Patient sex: M
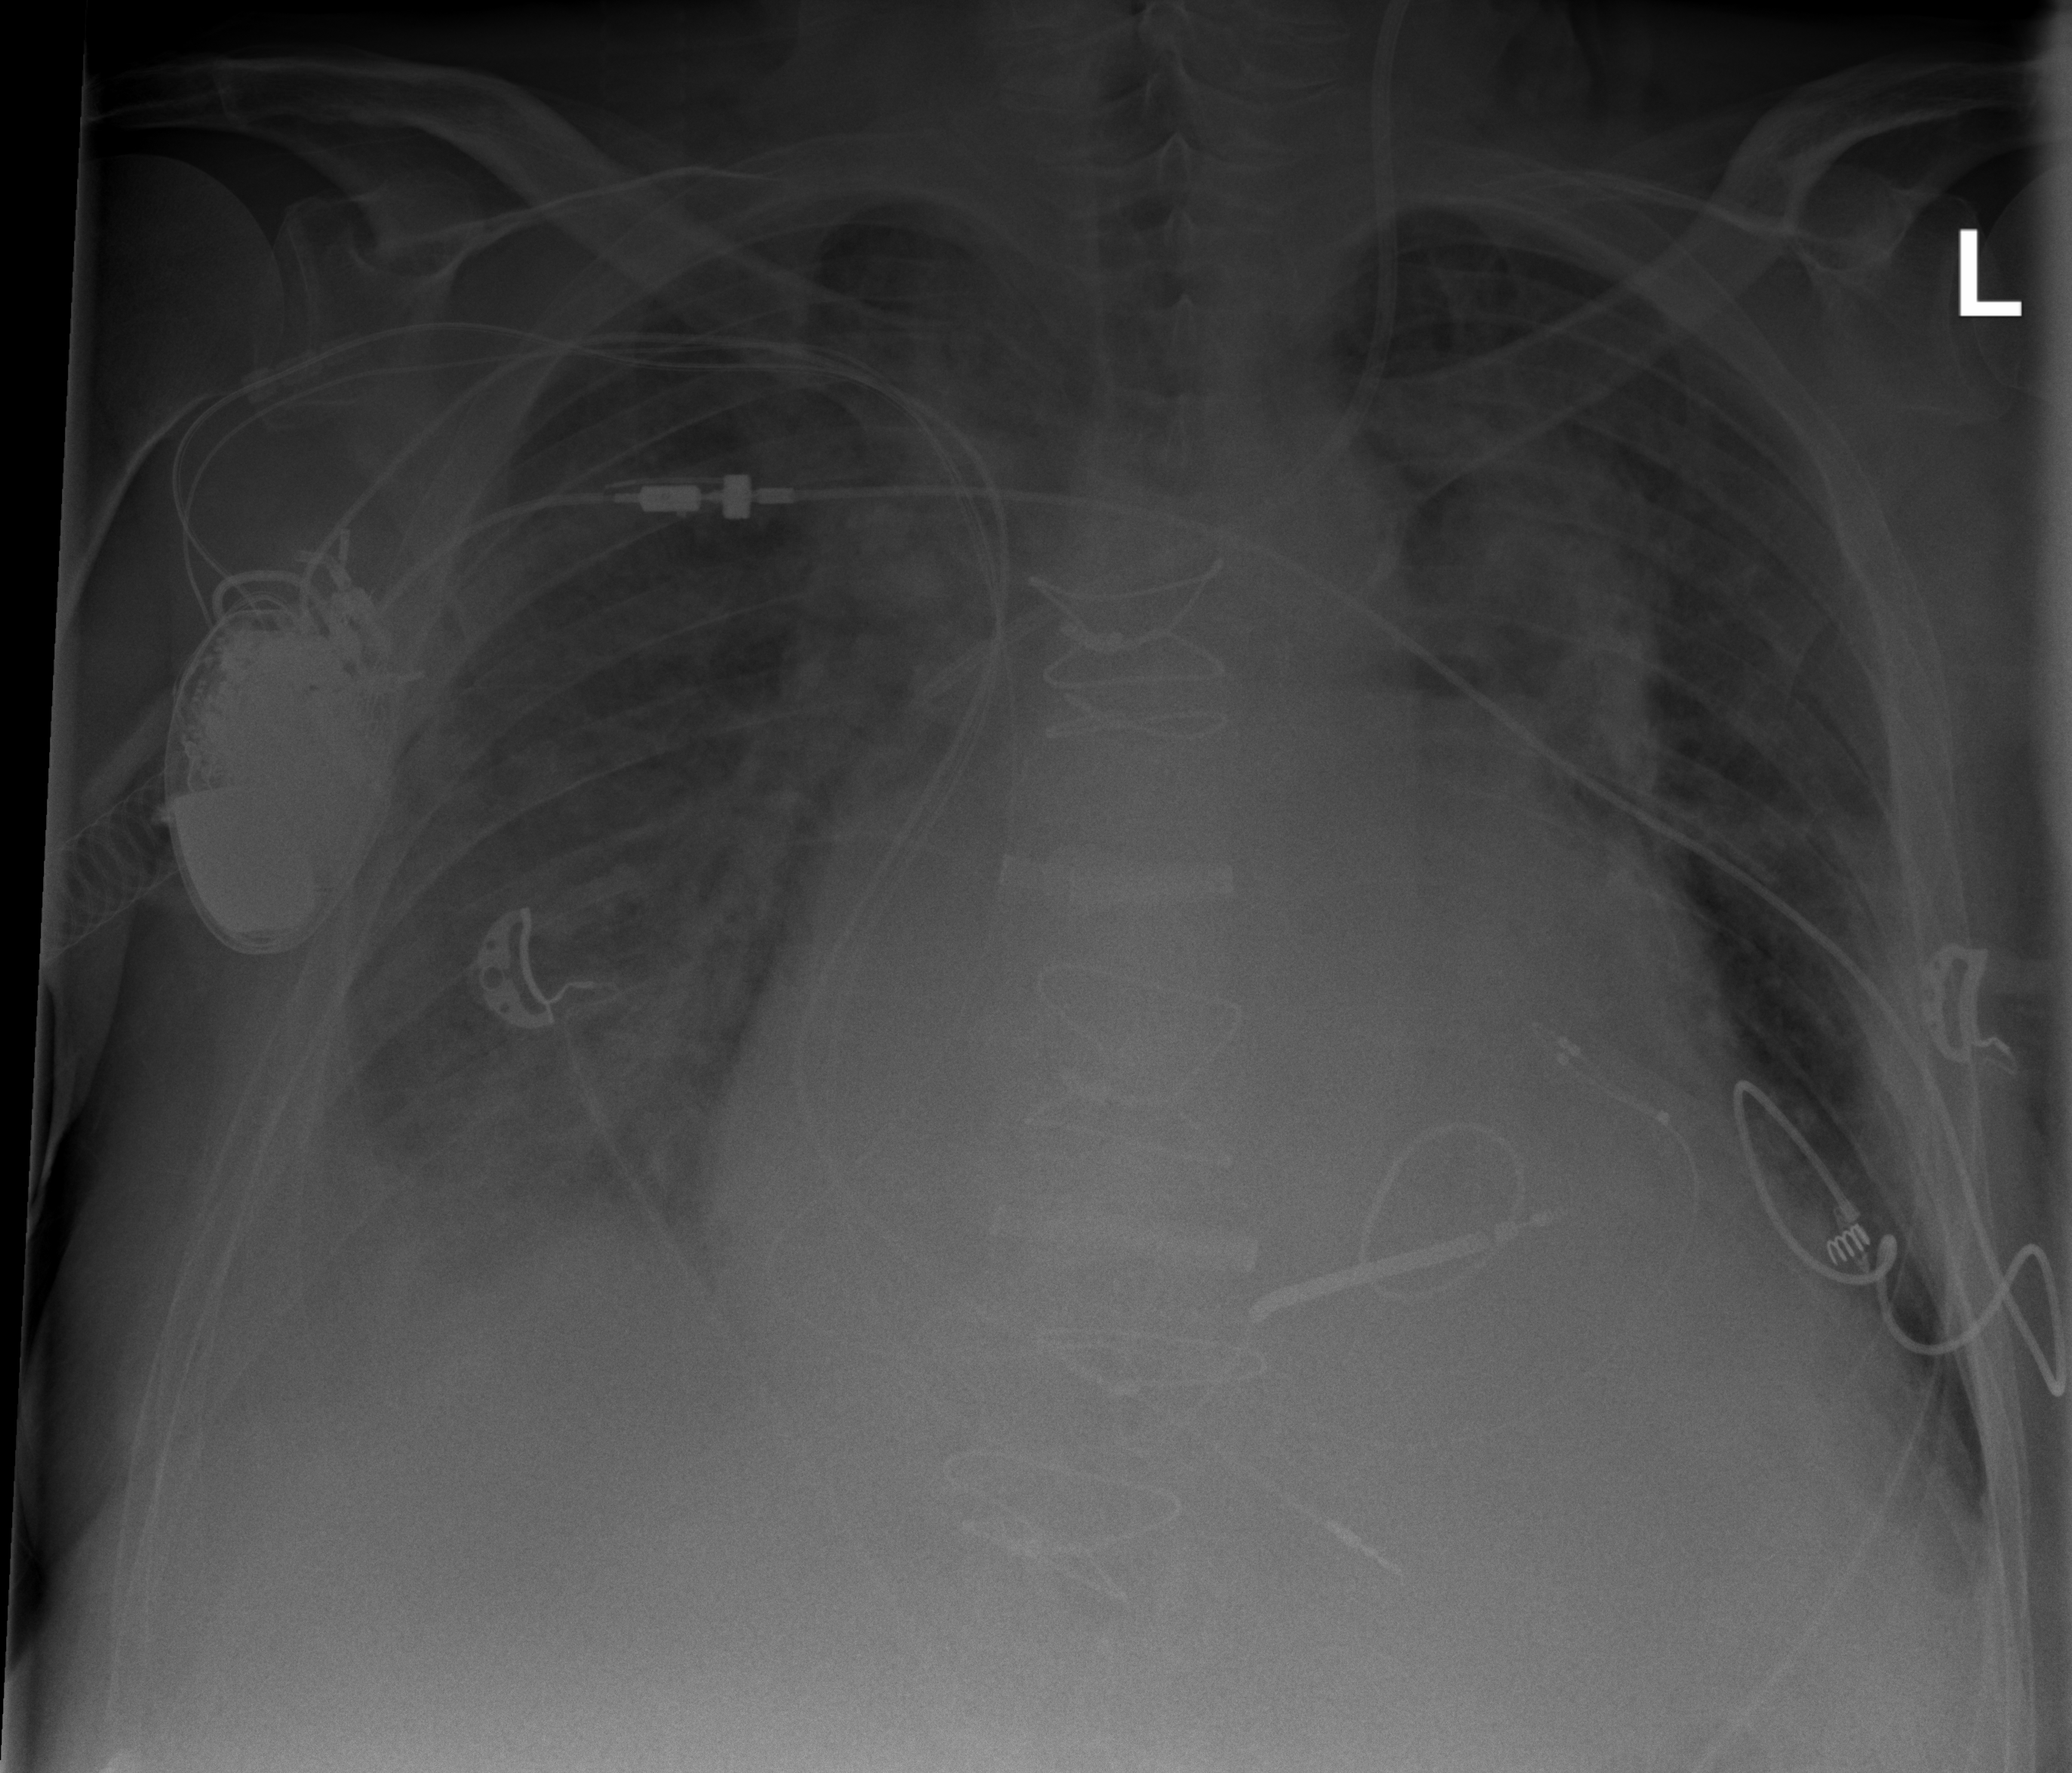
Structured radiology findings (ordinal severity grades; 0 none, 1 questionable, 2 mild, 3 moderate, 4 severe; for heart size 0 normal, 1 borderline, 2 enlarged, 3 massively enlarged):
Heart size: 3
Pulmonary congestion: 2
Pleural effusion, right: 3
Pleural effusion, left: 2
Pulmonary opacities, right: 2
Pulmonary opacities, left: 2
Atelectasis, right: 2
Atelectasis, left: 2